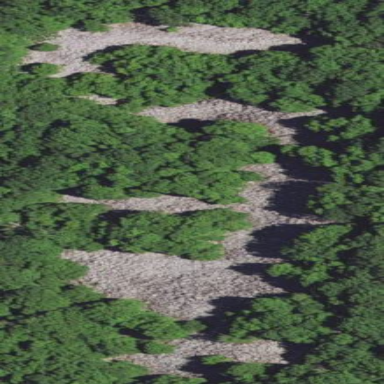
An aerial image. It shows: Natural scree.